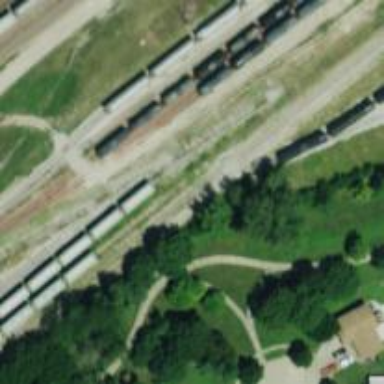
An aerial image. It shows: Railway yard.